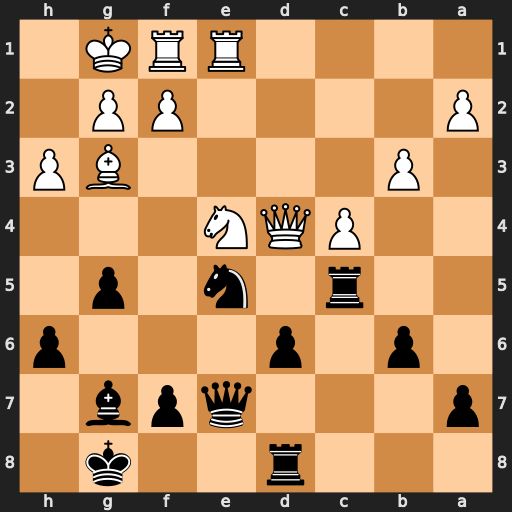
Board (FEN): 3r2k1/p3qpb1/1p1p3p/2r1n1p1/2PQN3/1P4BP/P4PP1/4RRK1
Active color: b
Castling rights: -
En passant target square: -
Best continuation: Nf3+ gxf3 Bxd4